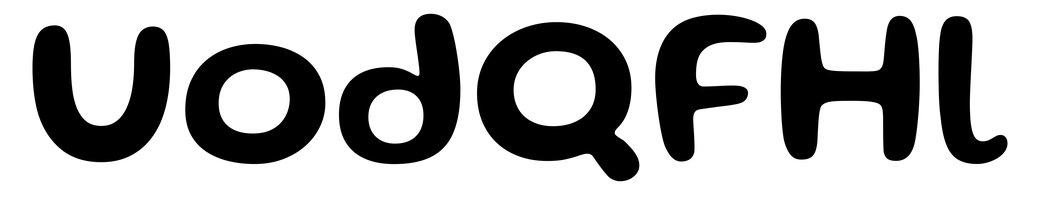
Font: Gluten_Medium